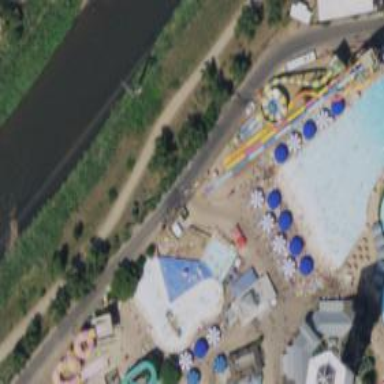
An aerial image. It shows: Water slide attraction.